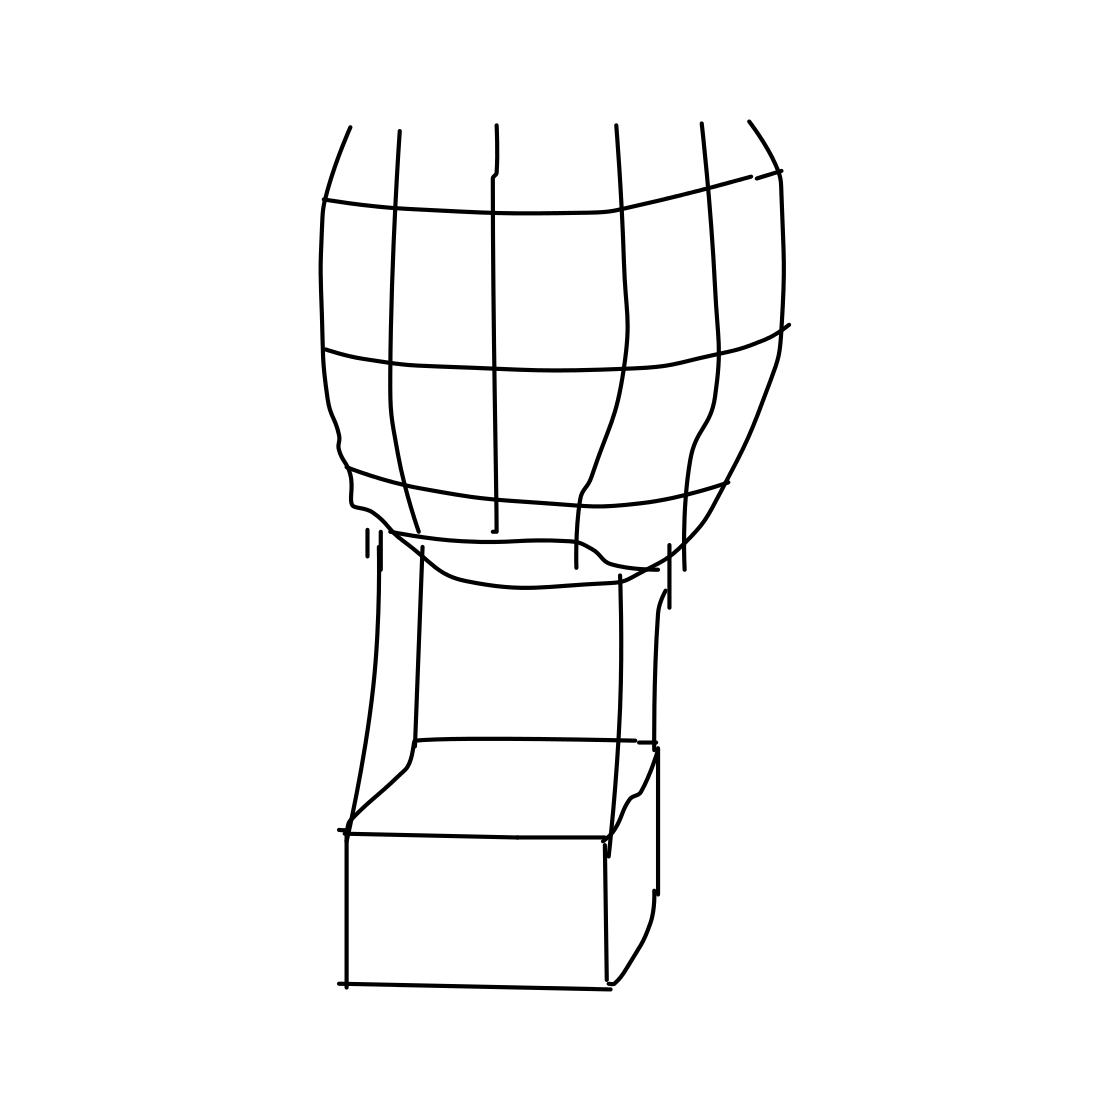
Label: hot air balloon